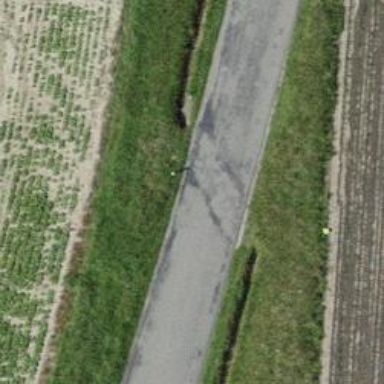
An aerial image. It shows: Ditch in the surroundings.